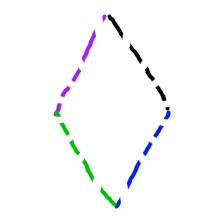
Shape: rhombus